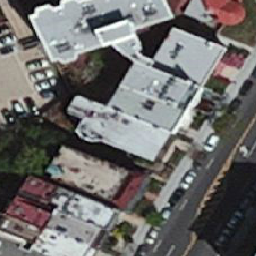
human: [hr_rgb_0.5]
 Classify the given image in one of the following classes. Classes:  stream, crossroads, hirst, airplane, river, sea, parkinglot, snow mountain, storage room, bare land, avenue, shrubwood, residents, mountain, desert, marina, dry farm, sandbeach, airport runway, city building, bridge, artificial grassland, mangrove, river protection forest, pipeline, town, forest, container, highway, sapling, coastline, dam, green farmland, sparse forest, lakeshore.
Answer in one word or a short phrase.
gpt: city building